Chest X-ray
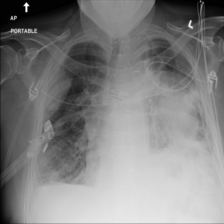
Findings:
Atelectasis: negative
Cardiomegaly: negative
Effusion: negative
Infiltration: negative
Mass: positive
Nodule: negative
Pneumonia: negative
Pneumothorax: negative
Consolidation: negative
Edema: negative
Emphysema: negative
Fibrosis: negative
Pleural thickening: negative
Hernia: negative